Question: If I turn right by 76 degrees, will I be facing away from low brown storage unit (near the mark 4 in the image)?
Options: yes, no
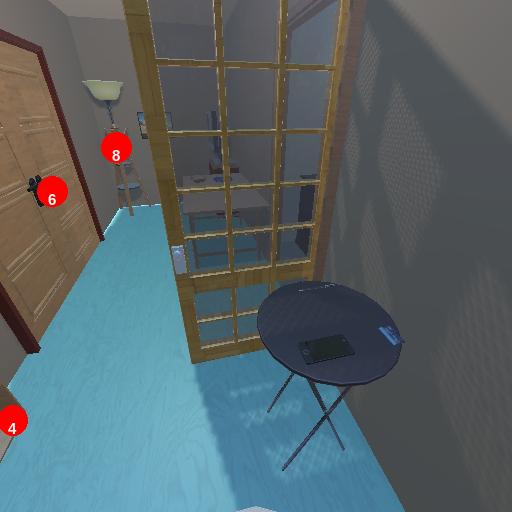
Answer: yes